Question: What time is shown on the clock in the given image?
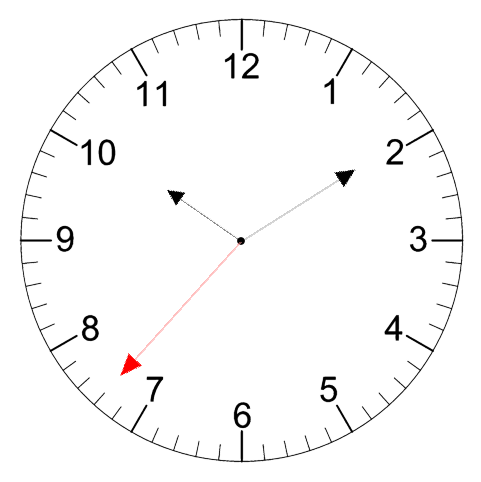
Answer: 10:09:37